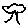
Label: tree